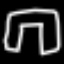
Label: pants